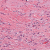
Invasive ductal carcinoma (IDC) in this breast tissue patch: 1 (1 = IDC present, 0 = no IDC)